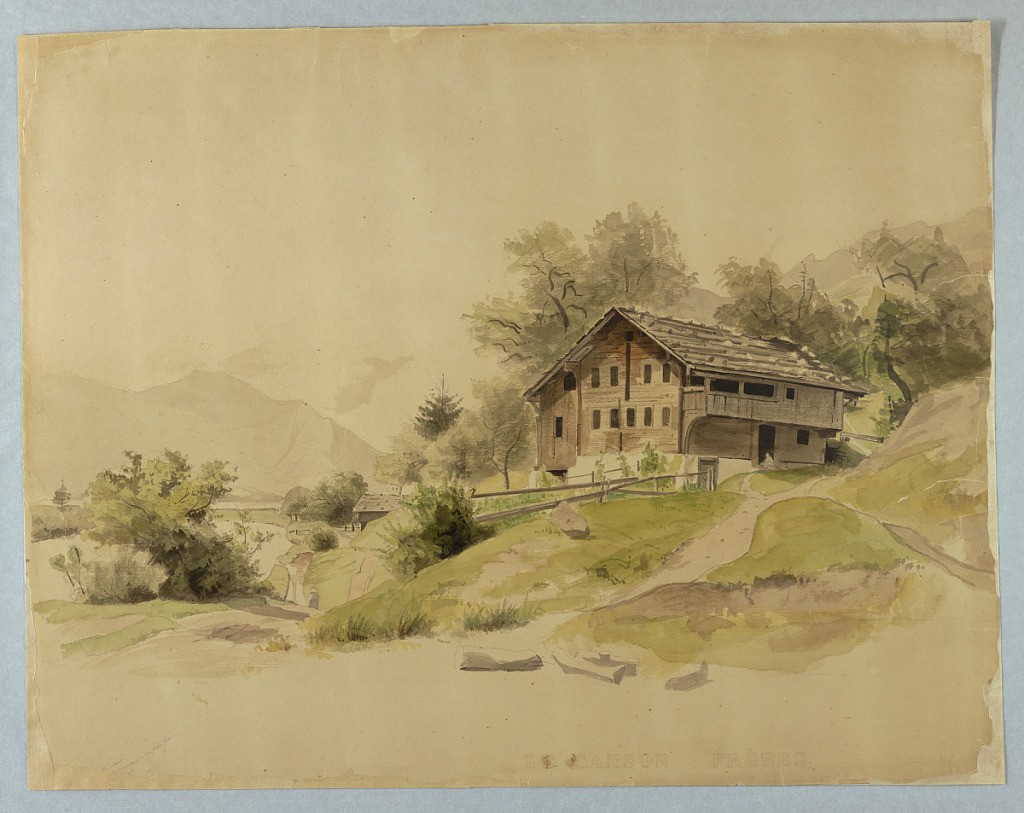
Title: Study of landscape
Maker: William Stanley Haseltine, American, 1835–1900
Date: ca. 1855
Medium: Brush and watercolor, graphite on paper
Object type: Drawing
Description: Sketch of a farmhouse with mountains in the background.